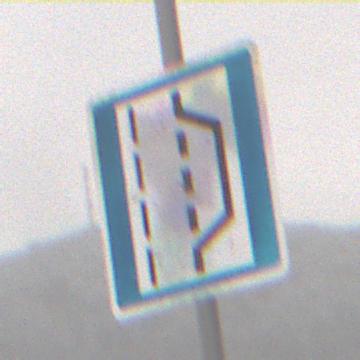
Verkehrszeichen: NothalteUndPannenbucht
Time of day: Midday
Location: Outdoor (Nature)
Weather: Overcast
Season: Winter
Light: Natural